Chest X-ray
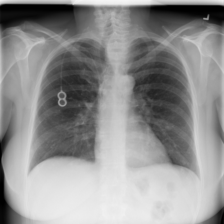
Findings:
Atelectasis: negative
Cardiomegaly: negative
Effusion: negative
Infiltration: negative
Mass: positive
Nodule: negative
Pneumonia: negative
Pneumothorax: negative
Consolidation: negative
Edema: negative
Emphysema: negative
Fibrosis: negative
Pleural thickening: negative
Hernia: negative